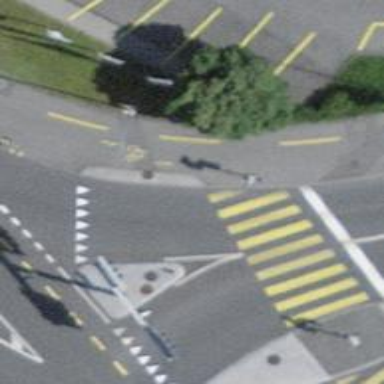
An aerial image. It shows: Kerb serving as barrier.